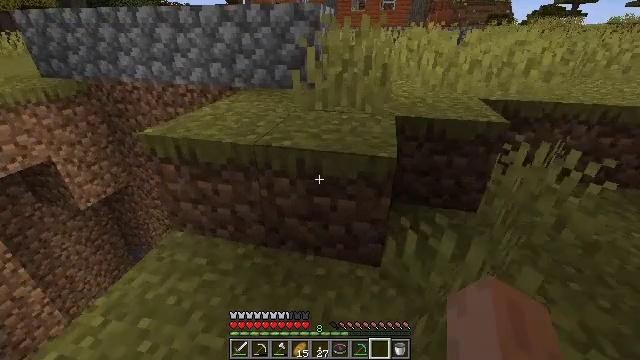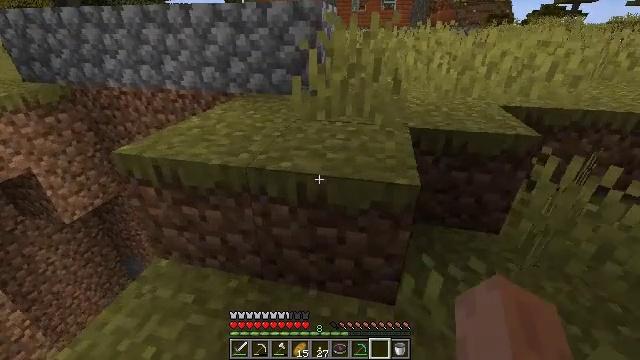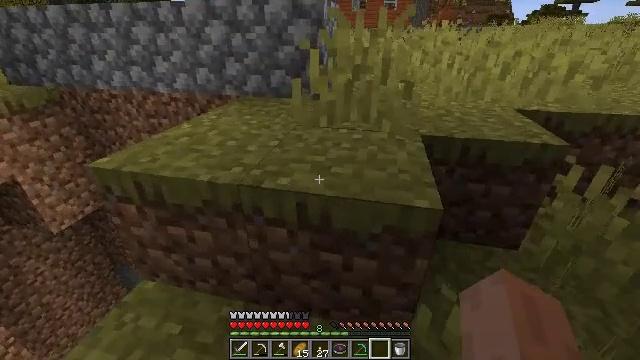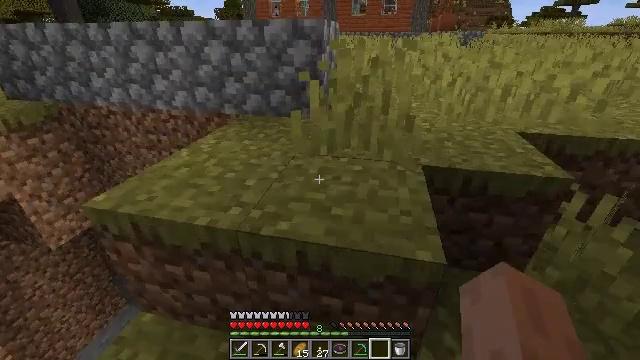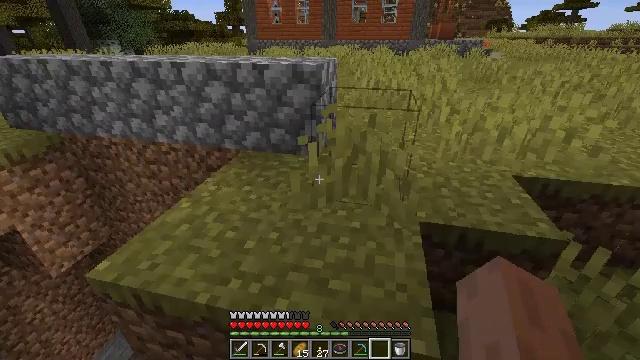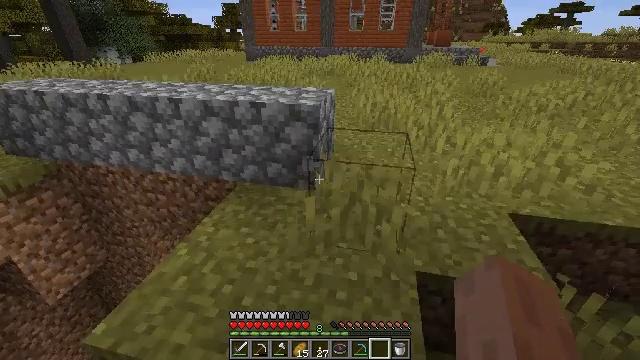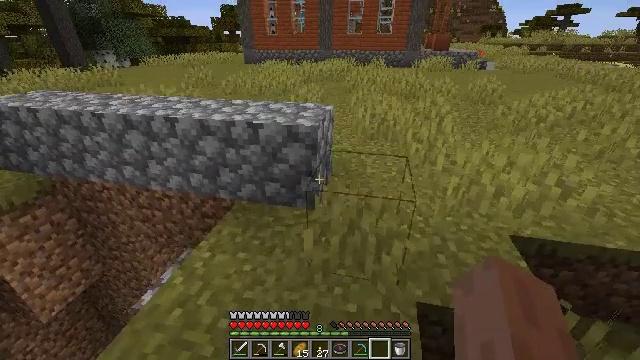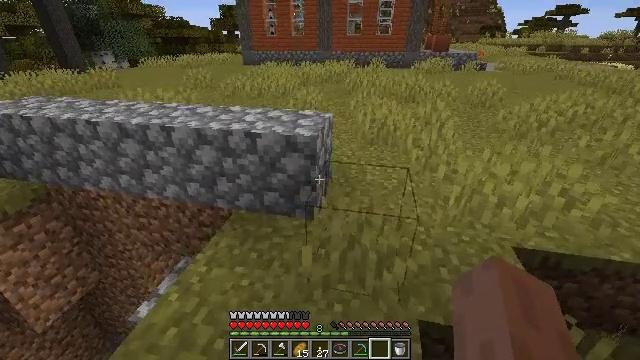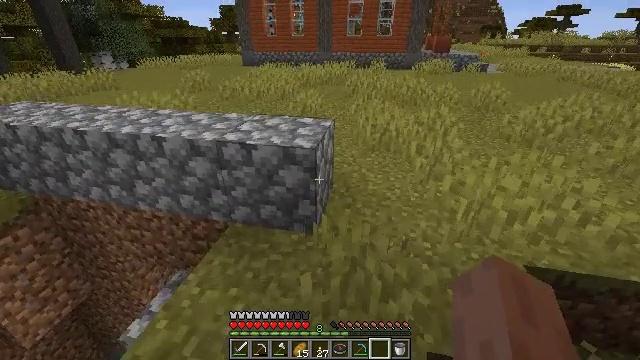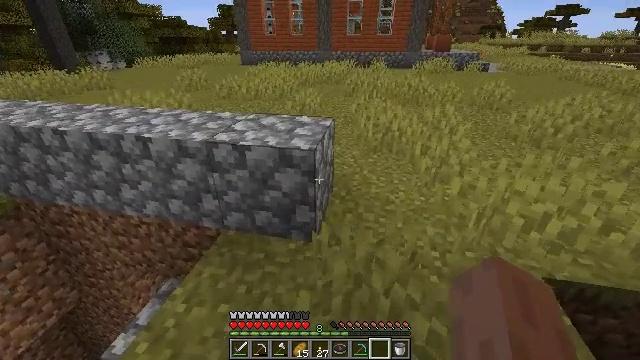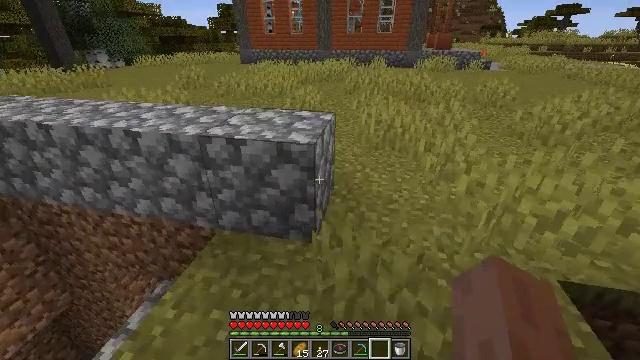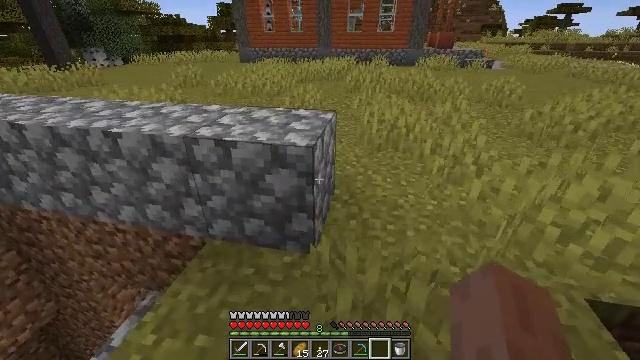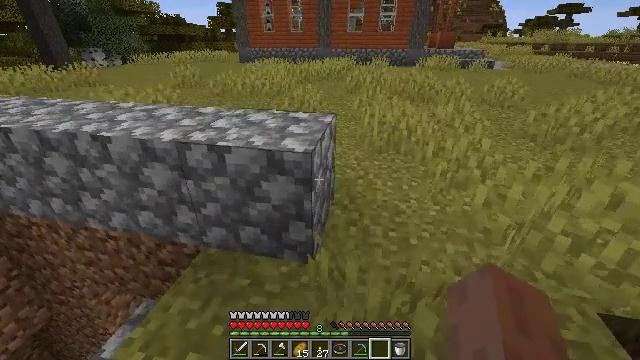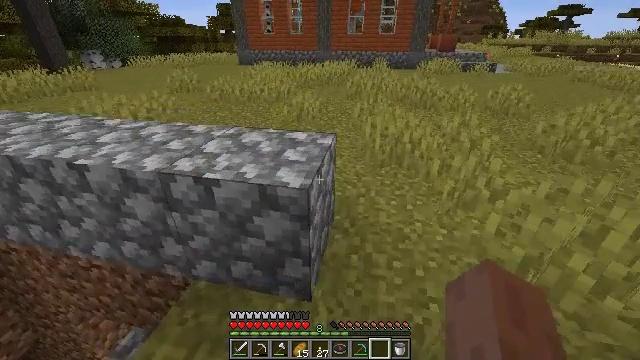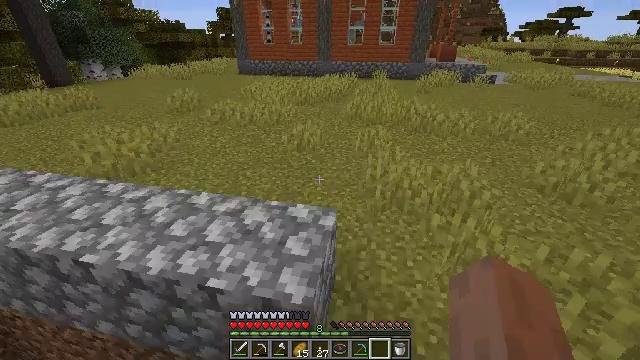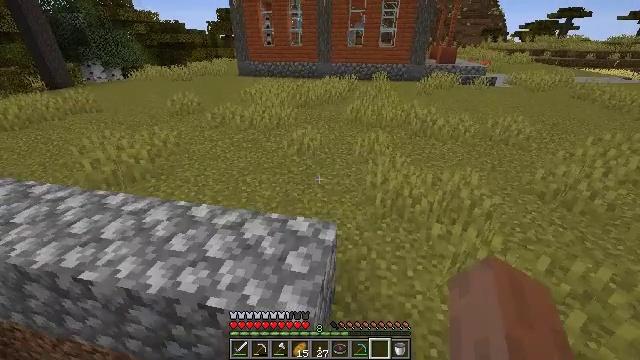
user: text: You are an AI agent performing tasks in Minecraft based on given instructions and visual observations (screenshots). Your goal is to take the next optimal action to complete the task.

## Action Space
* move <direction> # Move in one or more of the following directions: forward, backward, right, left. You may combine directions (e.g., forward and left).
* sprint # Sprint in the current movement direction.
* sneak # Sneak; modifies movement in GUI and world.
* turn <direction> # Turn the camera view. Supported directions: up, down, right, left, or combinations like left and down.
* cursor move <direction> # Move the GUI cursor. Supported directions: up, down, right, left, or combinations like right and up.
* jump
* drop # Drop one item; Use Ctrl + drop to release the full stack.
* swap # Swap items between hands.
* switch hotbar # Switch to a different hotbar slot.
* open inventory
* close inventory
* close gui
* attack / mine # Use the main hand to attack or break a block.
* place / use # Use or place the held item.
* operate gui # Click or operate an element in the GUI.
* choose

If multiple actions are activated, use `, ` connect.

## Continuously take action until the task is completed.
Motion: motion action
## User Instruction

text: Use obsidian, diamonds, and a book to craft an enchanting table.
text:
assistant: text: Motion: move forward
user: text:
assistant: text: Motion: move forward
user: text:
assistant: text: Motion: move forward, jump
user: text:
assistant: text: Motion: move forward, jump
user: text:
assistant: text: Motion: move forward, jump
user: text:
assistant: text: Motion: move forward, jump
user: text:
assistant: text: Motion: move forward, jump
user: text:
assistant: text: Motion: move forward
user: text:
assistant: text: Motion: move forward
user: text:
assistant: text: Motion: move forward
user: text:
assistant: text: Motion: move forward
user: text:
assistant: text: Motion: move forward
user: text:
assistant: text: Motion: move forward, jump
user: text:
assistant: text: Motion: move forward, jump
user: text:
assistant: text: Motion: move forward, jump
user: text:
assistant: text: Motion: move forward
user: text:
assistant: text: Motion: move forward
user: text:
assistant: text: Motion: move forward
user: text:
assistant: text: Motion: move forward
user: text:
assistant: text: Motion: move forward
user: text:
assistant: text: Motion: move forward
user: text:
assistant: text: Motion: move forward
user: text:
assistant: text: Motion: move forward
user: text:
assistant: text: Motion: move forward
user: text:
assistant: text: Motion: move forward, turn right and up
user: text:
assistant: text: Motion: move forward, turn right and up
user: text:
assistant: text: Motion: move forward, turn right and up
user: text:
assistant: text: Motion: move forward, turn up
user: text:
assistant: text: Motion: move forward
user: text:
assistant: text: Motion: move forward